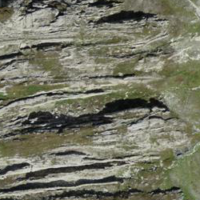
EUNIS habitat code: 31
Species observed at this site:
Saxifraga aizoides